Question: Consider a simple Xsctream example to create JSON out of the Bean:
'''
Bean bean = new Bean();
bean.addNames("John", "Doe");
bean.addNames("Jane", "Doe");
XStream xstream = new XStream(new JettisonMappedXmlDriver());
xstream.setMode(XStream.NO_REFERENCES);
System.out.println(xstream.toXML(bean));
'''
results in
'''
Exception in thread "main" java.lang.NoClassDefFoundError: org/codehaus/jettison/mapped/Configuration
at com.thoughtworks.xstream.io.json.JettisonMappedXmlDriver.<init>(JettisonMappedXmlDriver.java:55)
at Main.main(Main.java:12)
'''
Note that as they should be
'''
import com.thoughtworks.xstream.XStream;
import com.thoughtworks.xstream.io.json.JettisonMappedXmlDriver;
'''
And proper

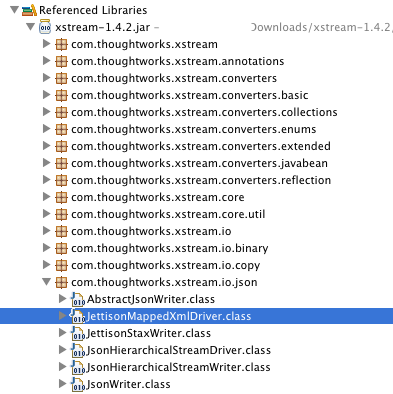
Answer: You need jettison.jar from codehaus
<URL>